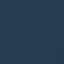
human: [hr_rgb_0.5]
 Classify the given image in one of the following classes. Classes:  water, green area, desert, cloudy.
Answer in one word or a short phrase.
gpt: water